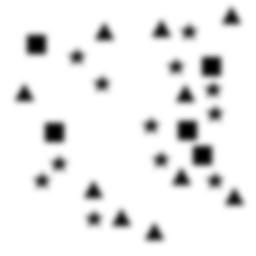
Squares: 5
Triangles: 10
Stars: 12
Total shapes: 27